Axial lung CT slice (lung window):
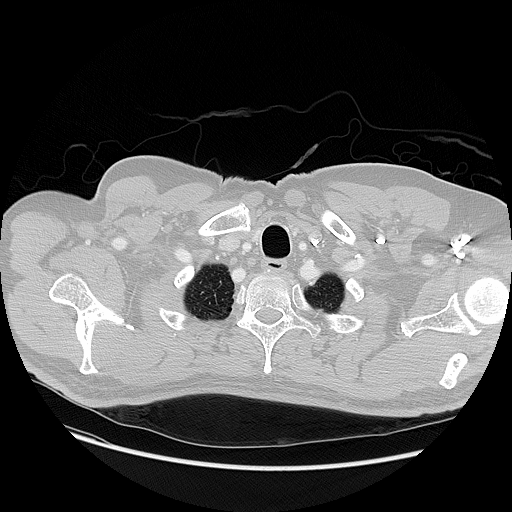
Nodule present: no